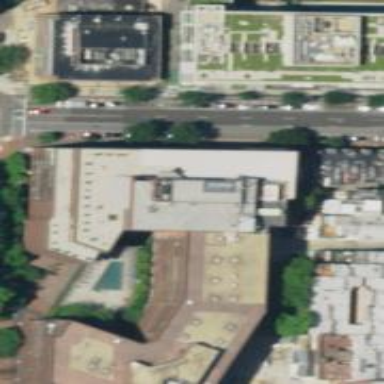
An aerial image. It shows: Part of building is shown in the image.